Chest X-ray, AP view. Patient: 61 years old, sex M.
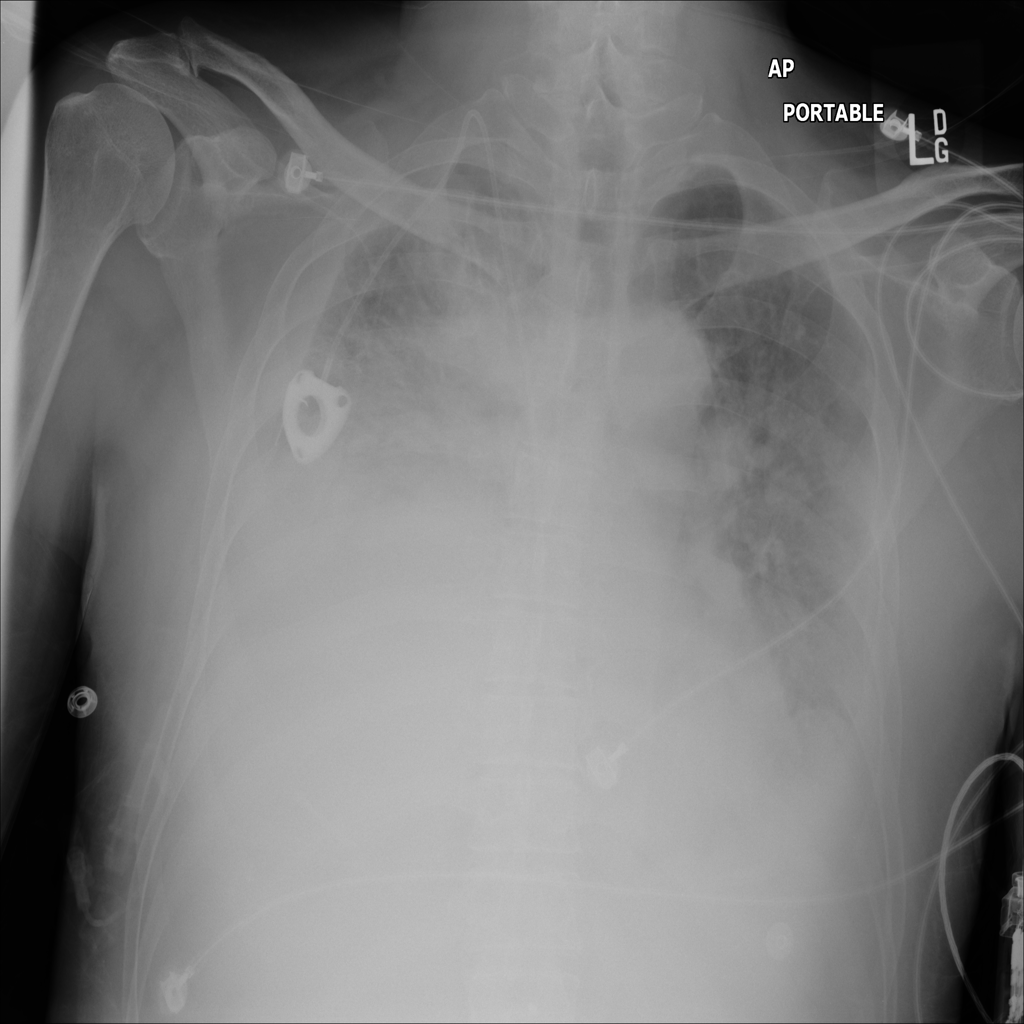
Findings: Effusion